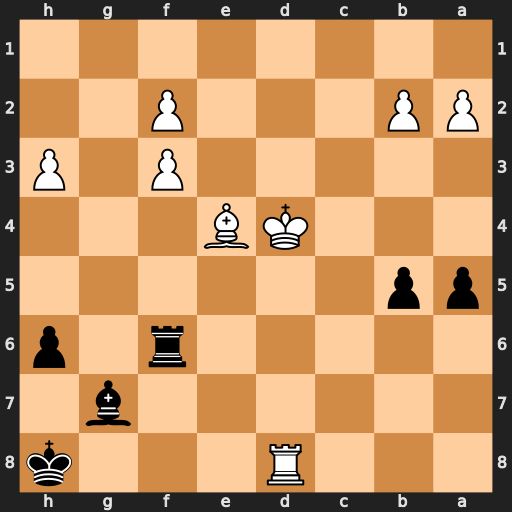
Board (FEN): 3R3k/6b1/5r1p/pp6/3KB3/5P1P/PP3P2/8
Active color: b
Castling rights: -
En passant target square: -
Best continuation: Rf8+ Kc5 Rxd8